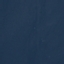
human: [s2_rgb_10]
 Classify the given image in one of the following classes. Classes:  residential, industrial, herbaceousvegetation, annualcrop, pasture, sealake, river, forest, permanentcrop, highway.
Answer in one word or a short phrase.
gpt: SeaLake